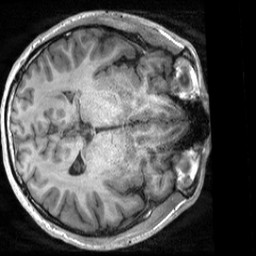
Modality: T1w
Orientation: axial
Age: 27
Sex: male
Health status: healthy
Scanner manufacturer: siemens
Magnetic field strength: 3 T
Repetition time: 2 s
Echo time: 0.00232 s